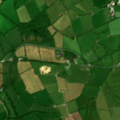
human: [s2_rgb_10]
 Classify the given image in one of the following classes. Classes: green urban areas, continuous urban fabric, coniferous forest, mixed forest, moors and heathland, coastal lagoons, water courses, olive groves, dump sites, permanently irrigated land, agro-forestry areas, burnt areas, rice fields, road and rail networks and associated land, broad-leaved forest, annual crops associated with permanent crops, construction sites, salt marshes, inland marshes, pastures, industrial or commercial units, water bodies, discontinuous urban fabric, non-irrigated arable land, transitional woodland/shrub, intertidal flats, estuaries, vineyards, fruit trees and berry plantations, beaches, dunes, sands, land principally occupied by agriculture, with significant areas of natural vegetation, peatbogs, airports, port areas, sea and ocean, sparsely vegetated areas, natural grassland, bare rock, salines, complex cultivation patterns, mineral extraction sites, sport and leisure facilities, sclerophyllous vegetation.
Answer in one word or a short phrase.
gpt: pastures